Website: lowes
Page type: newsletter-management
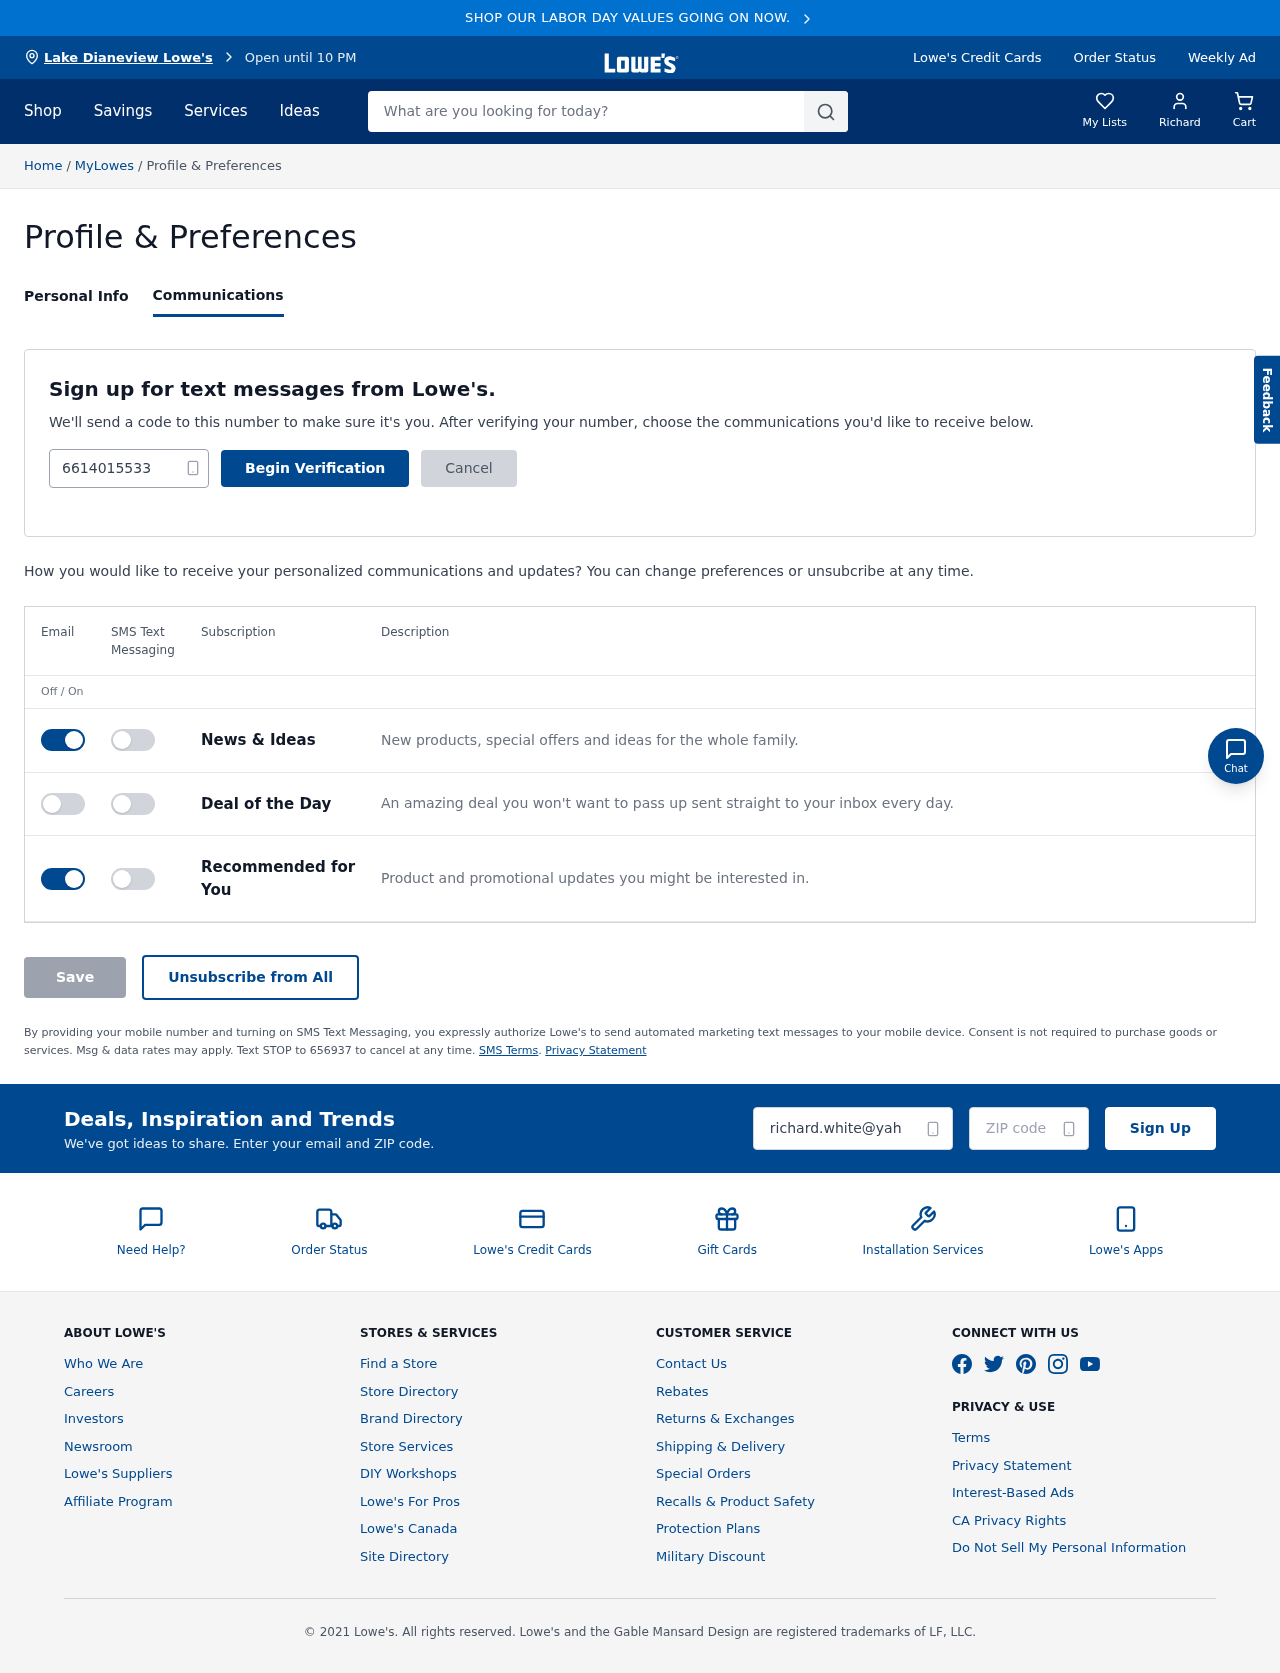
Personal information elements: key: PII_CITY
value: Lake Dianeview Lowe's
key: PII_EMAIL
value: richard.white@yahoo.com
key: PII_FIRSTNAME
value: Richard
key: PII_PHONE
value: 6614015533
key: PII_POSTCODE
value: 22343
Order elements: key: ORDER_NUM_ITEMS
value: Cart
Search elements: key: HEADER_SEARCH
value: What are you looking for today?